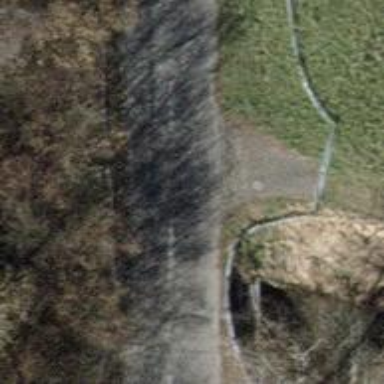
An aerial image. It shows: Tertiary road with asphalt surface.